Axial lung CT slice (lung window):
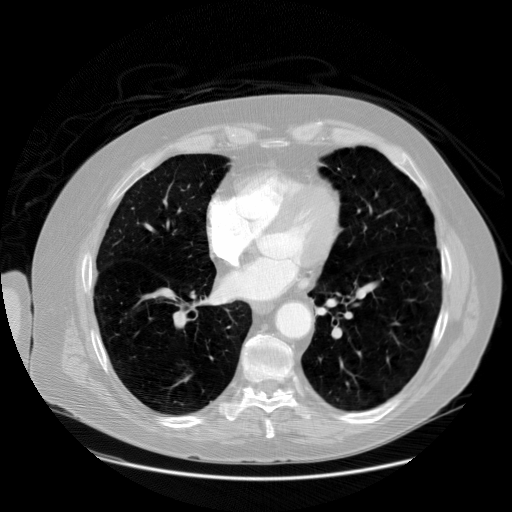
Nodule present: no